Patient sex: M
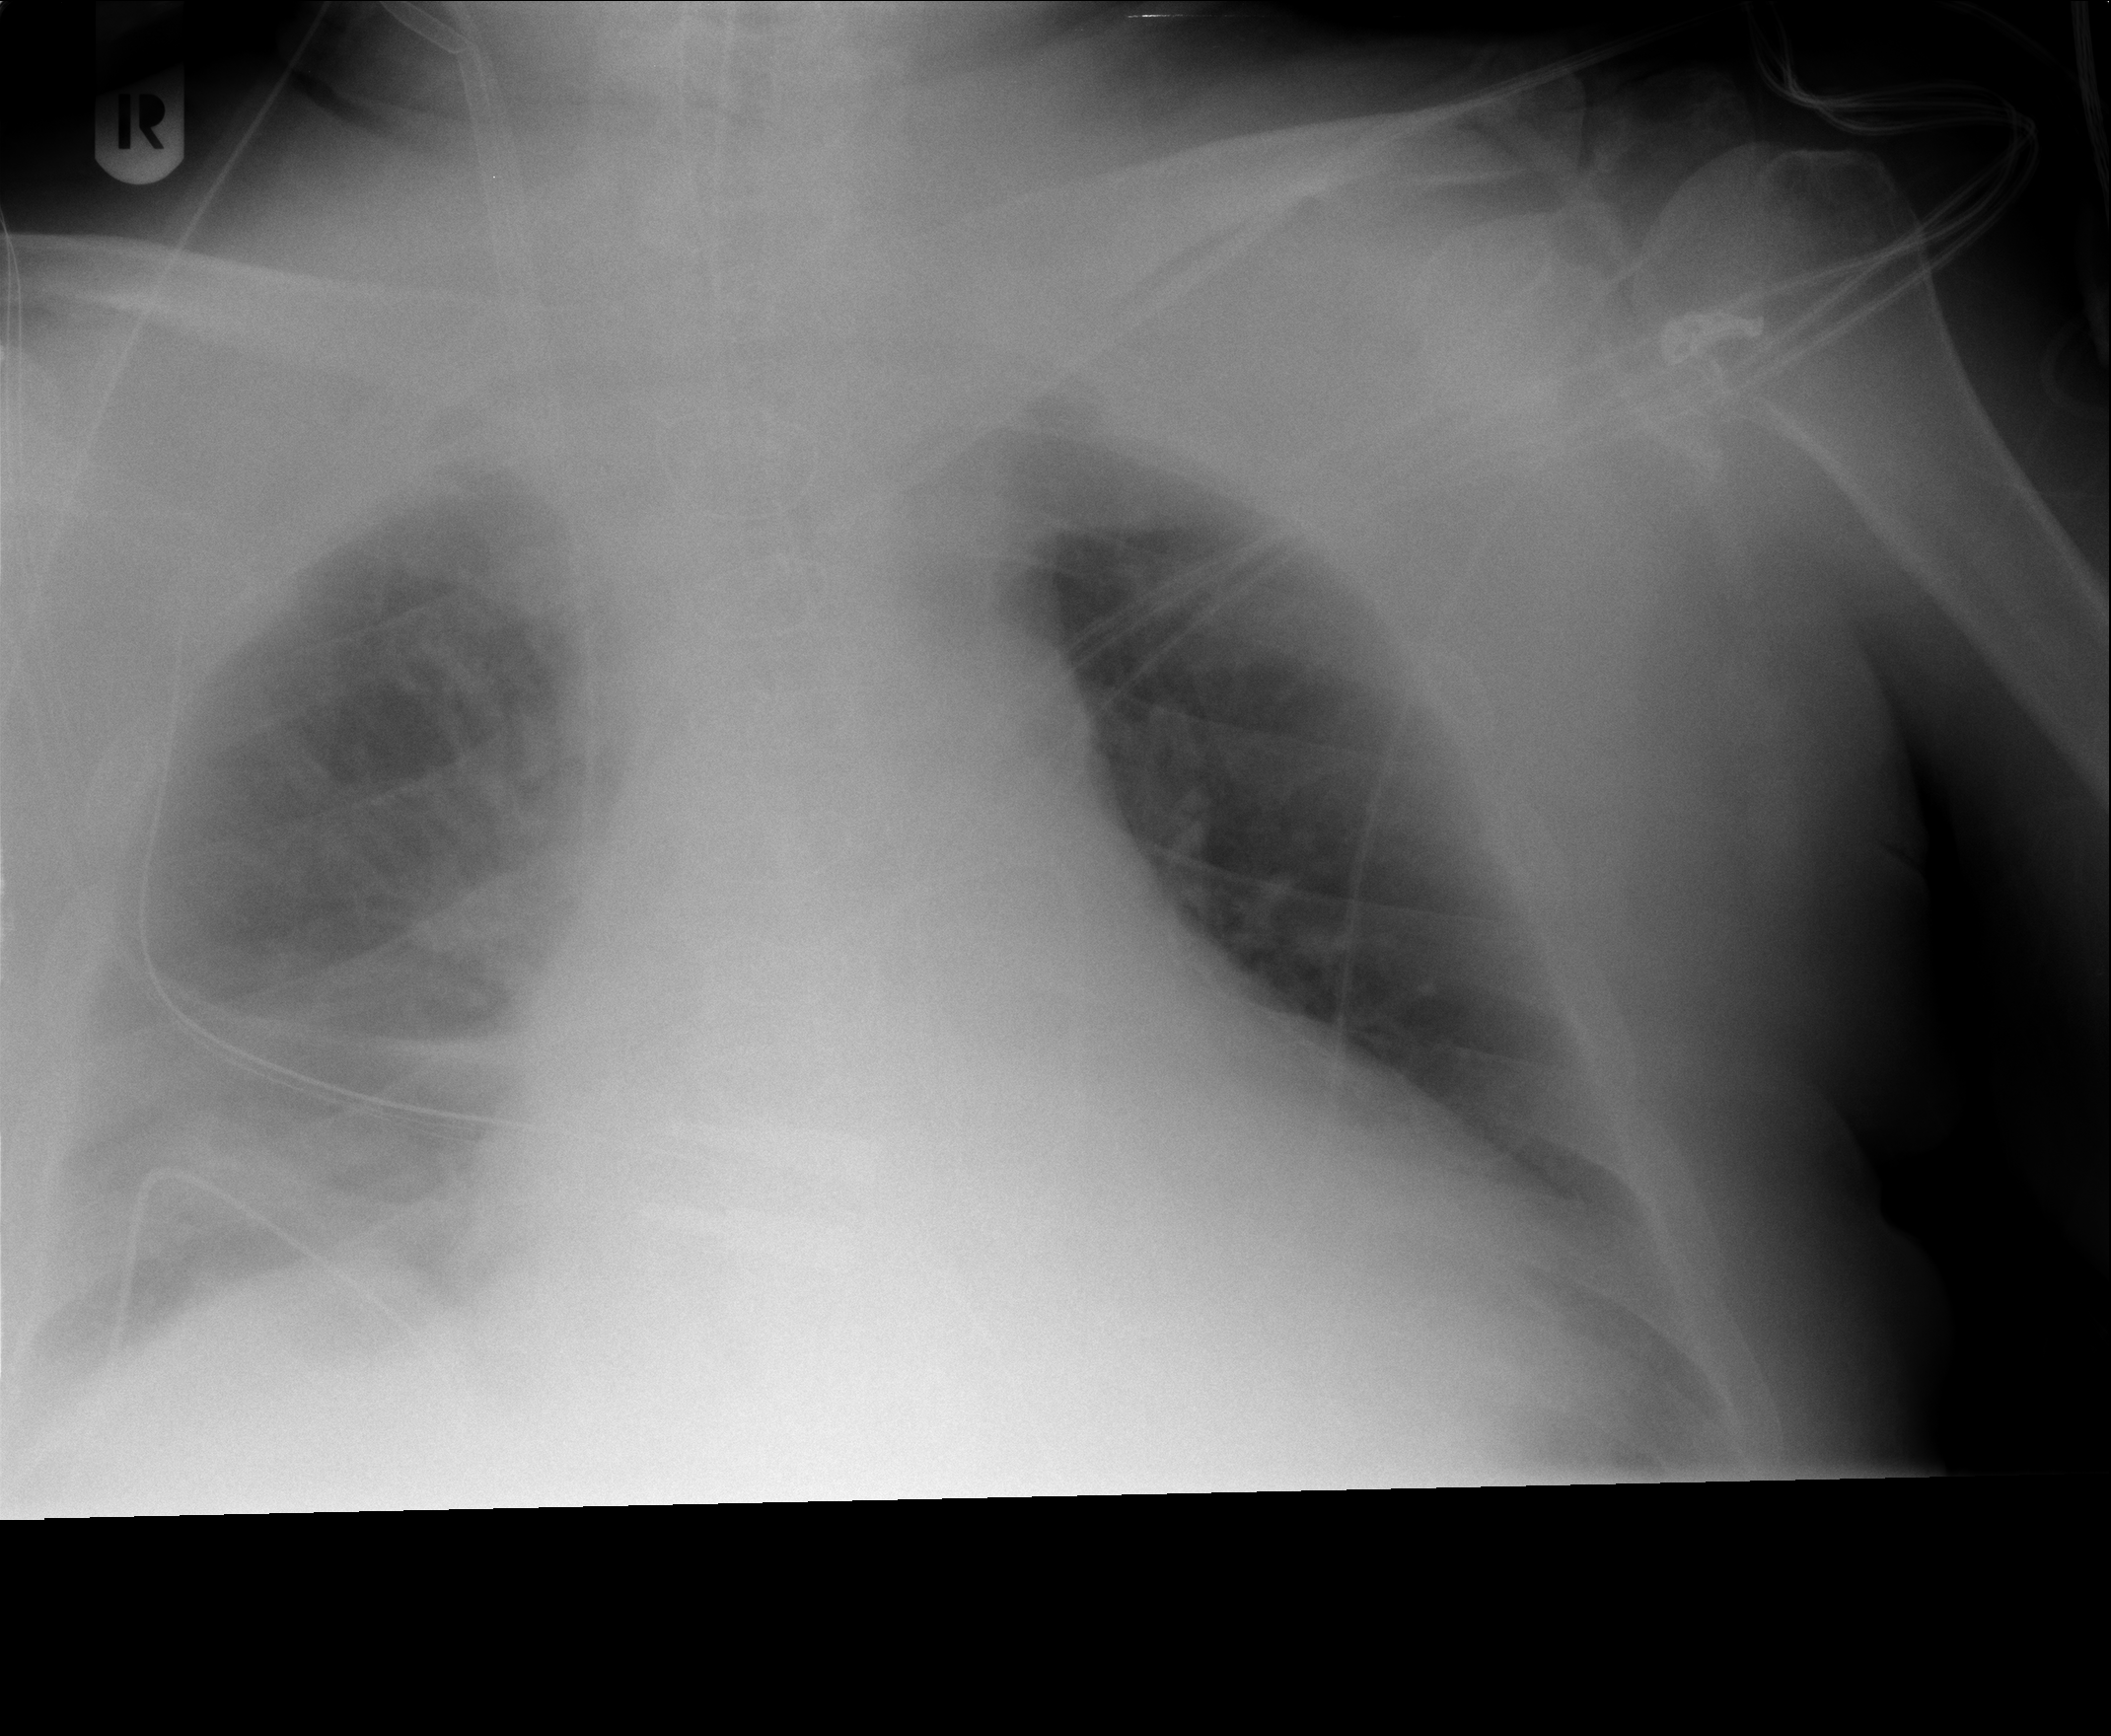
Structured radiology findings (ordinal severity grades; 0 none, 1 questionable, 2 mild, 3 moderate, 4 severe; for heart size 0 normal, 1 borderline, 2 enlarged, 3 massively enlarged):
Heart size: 2
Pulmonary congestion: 0
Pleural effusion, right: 2
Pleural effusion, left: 0
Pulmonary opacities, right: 0
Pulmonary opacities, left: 0
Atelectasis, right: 2
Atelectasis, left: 0